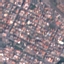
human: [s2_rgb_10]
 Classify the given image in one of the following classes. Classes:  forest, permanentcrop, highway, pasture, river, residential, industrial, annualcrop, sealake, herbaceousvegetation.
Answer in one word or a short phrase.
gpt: Residential